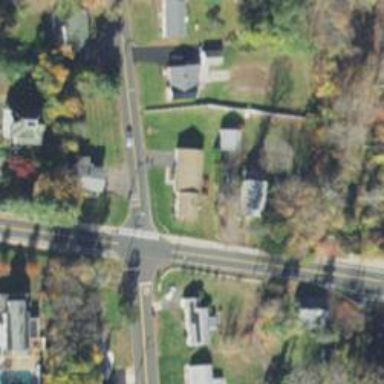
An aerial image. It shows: Road with stop sign.